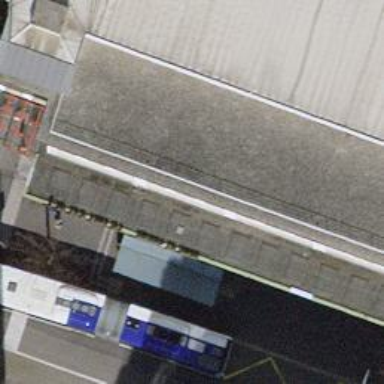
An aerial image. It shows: Kiosk shop.